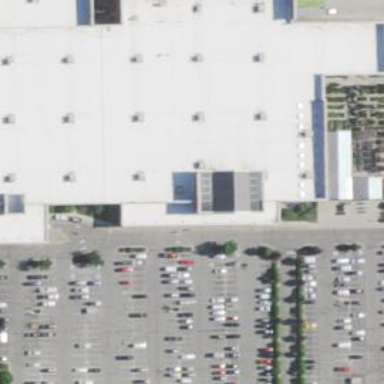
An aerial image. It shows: Retail building.